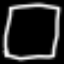
Label: square